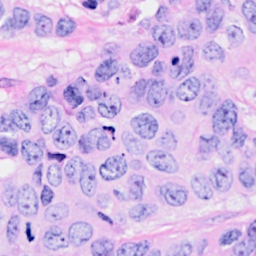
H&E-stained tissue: Breast